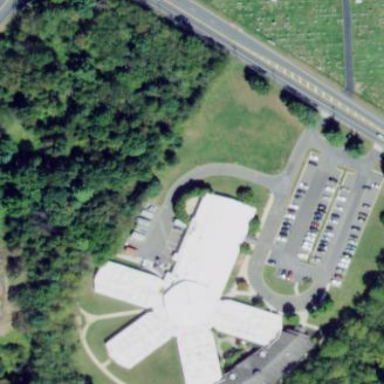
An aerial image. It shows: Nursing home building.